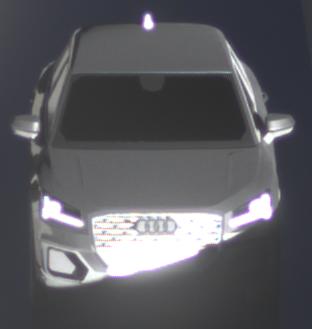
Make: Audi
Model: Q2
Model produced from: 2016
Model produced until: 2020
Doors: 5
Color: black
Road condition: wet road
Daytime: sunrise or sunset
Contrast: high contrast